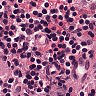
Metastatic tissue present: no